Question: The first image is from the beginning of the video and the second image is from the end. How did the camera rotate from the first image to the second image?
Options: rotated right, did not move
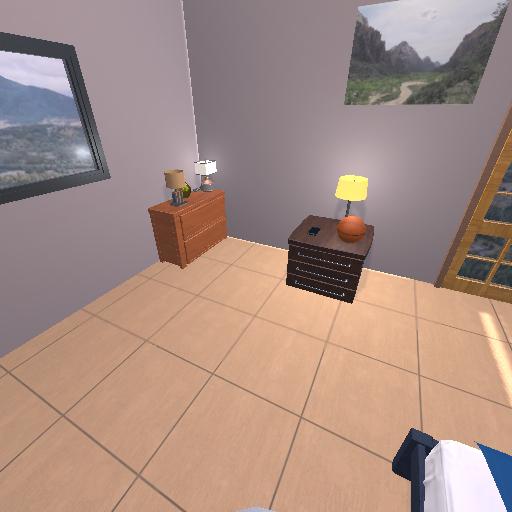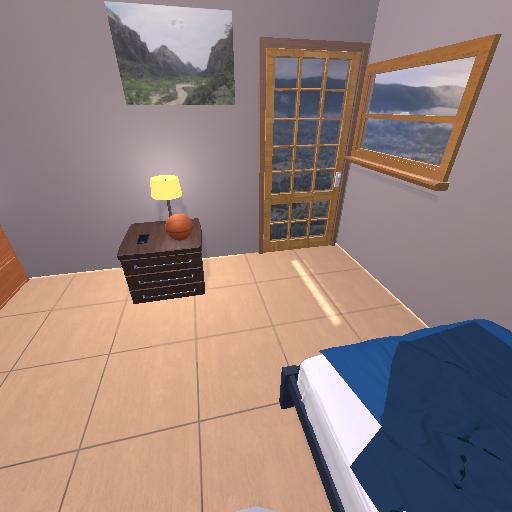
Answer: rotated right